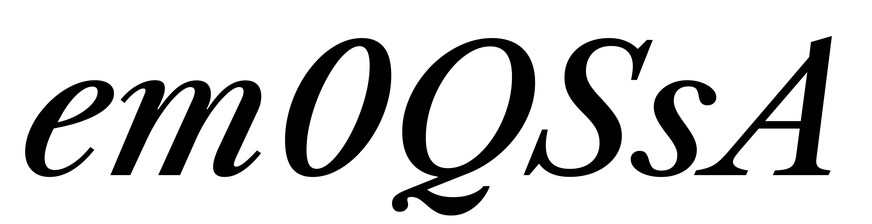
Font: LibreCaslonText-Italic_Medium_Italic